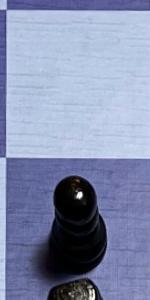
Label: Pawn_Black